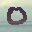
Label: 0